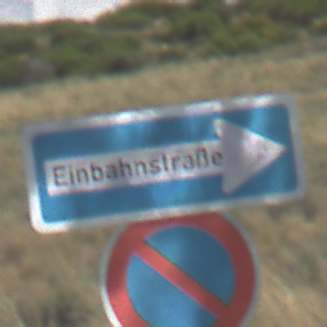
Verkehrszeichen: EinbahnstrasseRechtsweisend
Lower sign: EingeschraenktesHalteverbot
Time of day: Midday
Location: Outdoor (Nature)
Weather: PartlyCloudy
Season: NotSpecified
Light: Natural